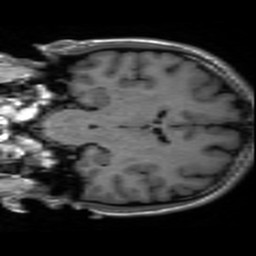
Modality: inplaneT1
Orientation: coronal
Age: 21
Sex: male
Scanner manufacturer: ge
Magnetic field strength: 3 T
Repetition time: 2.499 s
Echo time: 0.02513 s